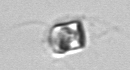
Label: Chaetoceros